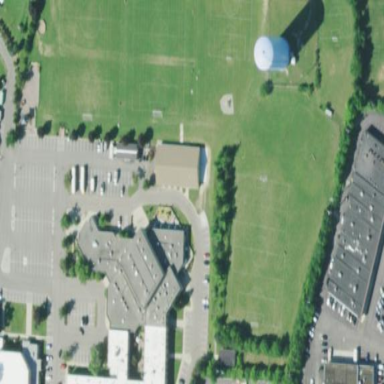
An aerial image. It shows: School.